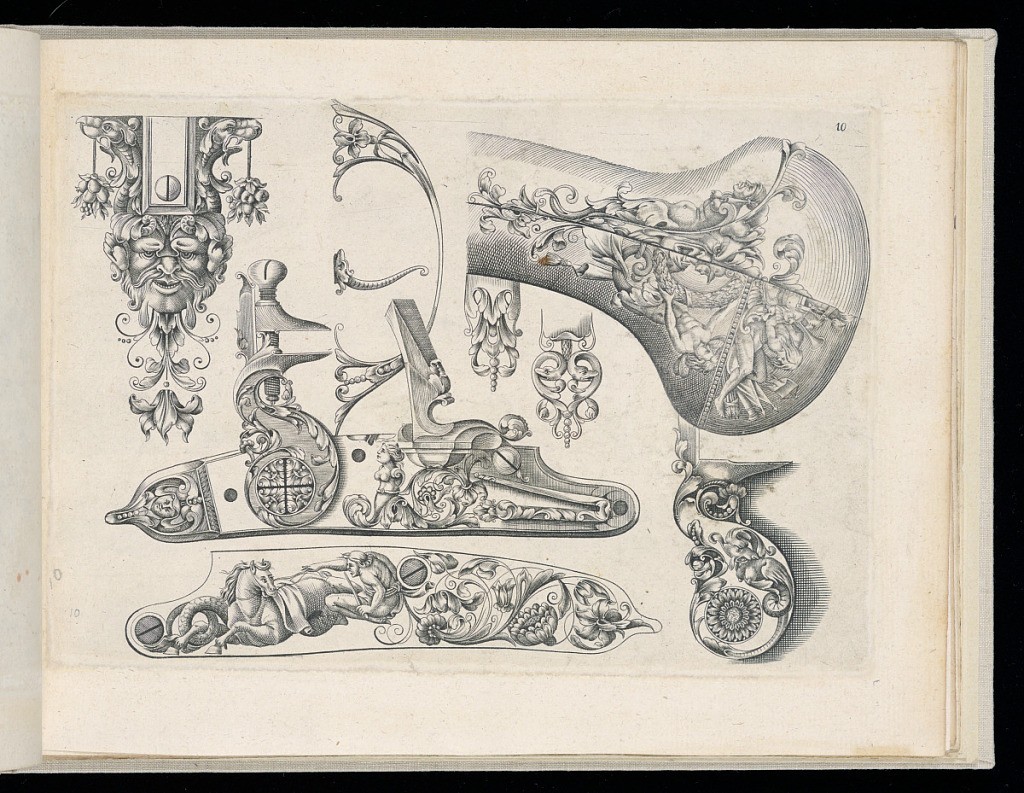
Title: Designs for Gun Parts and Ornament
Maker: Thobie Tourneur, Le Thuraine, French, active ca. 1630 – ca. 1690
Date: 1660
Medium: Engraving on laid paper
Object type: Print
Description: Designs for gun parts (flintlock, trigger, butt, and ornament) decorated with grotesque ornaments, mascarons (masks), fantastical animals, figures, sphynx, hippocampus (horse with fish tail), fruit, drapery, banners, scrolling leaves (rinceaux), rosettes, flowers, and fleurons. The plate is numbered.